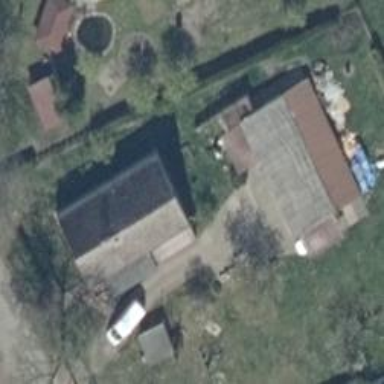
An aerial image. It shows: Gabled house with the roof oriented along the building.